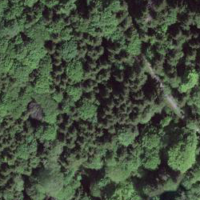
EUNIS habitat code: 43
Species observed at this site:
Asplenium scolopendrium